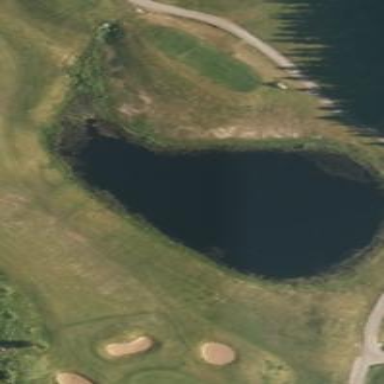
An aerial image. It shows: Water hazard in golf course. The hazard is natural water feature.